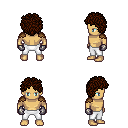
a pixel art fantasy rpg character, male body template, human, tanned skin, leather shoulder armor, white pants, brown curly afro hairstyle, metal gloves, four views (front, back, left, right), 2x2 character sprite sheet, small pixel art, hard edges, no anti-aliasing